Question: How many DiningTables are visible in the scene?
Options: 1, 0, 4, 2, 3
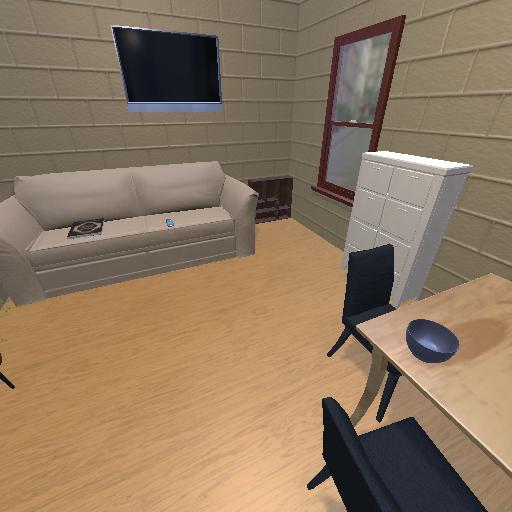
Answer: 1